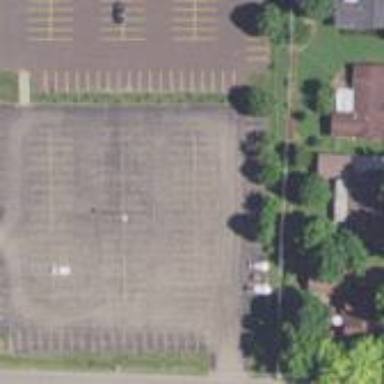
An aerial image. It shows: Parking area.